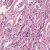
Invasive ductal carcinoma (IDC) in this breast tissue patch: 1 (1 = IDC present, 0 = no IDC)